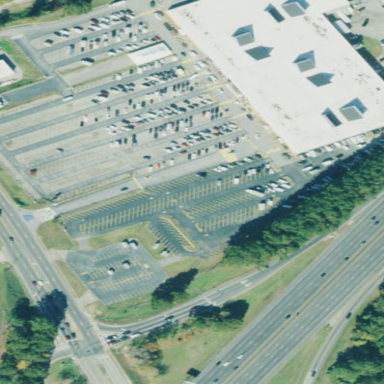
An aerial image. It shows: Commercial area.